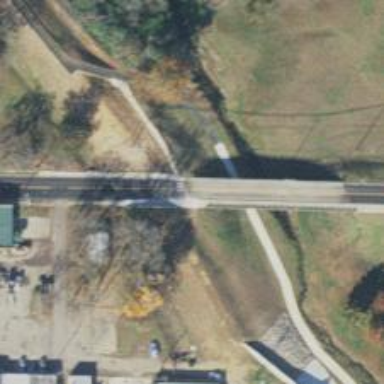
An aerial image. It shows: Tertiary road crossing over beam bridge.